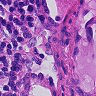
Metastatic tissue present: no